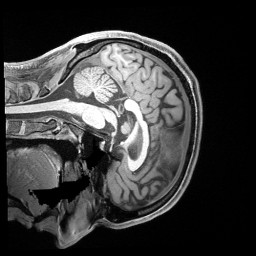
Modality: T1w
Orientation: sagittal
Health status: healthy
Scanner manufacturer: siemens
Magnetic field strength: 3 T
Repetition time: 2.4 s
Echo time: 0.00222 s